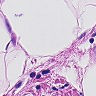
Metastatic tissue present: no